Question: I am trying to install Maximo Anywhere 7.6.2 on MAC OSX by referring to documentation on ibm site below :
Maximo_Anywhere_7_6_1_Installation_Start_to_Finish.pdf
On my mac I have jdk1.8.0_131.jdk which is set as export JAVA_HOME as well as in ~/.bash_profile.
But IBM installation manager has taken jre version
as " Java SE 1.7.0_111". I verified it in /Applications/IBM/InstallationManager/eclipse/jre_7.0.<PHONE>_1344
So when I try to Install IBM Anywhere component using IBM installation manager
i get the error

I referred to <URL> IBM support link but it is not working.
Please Help
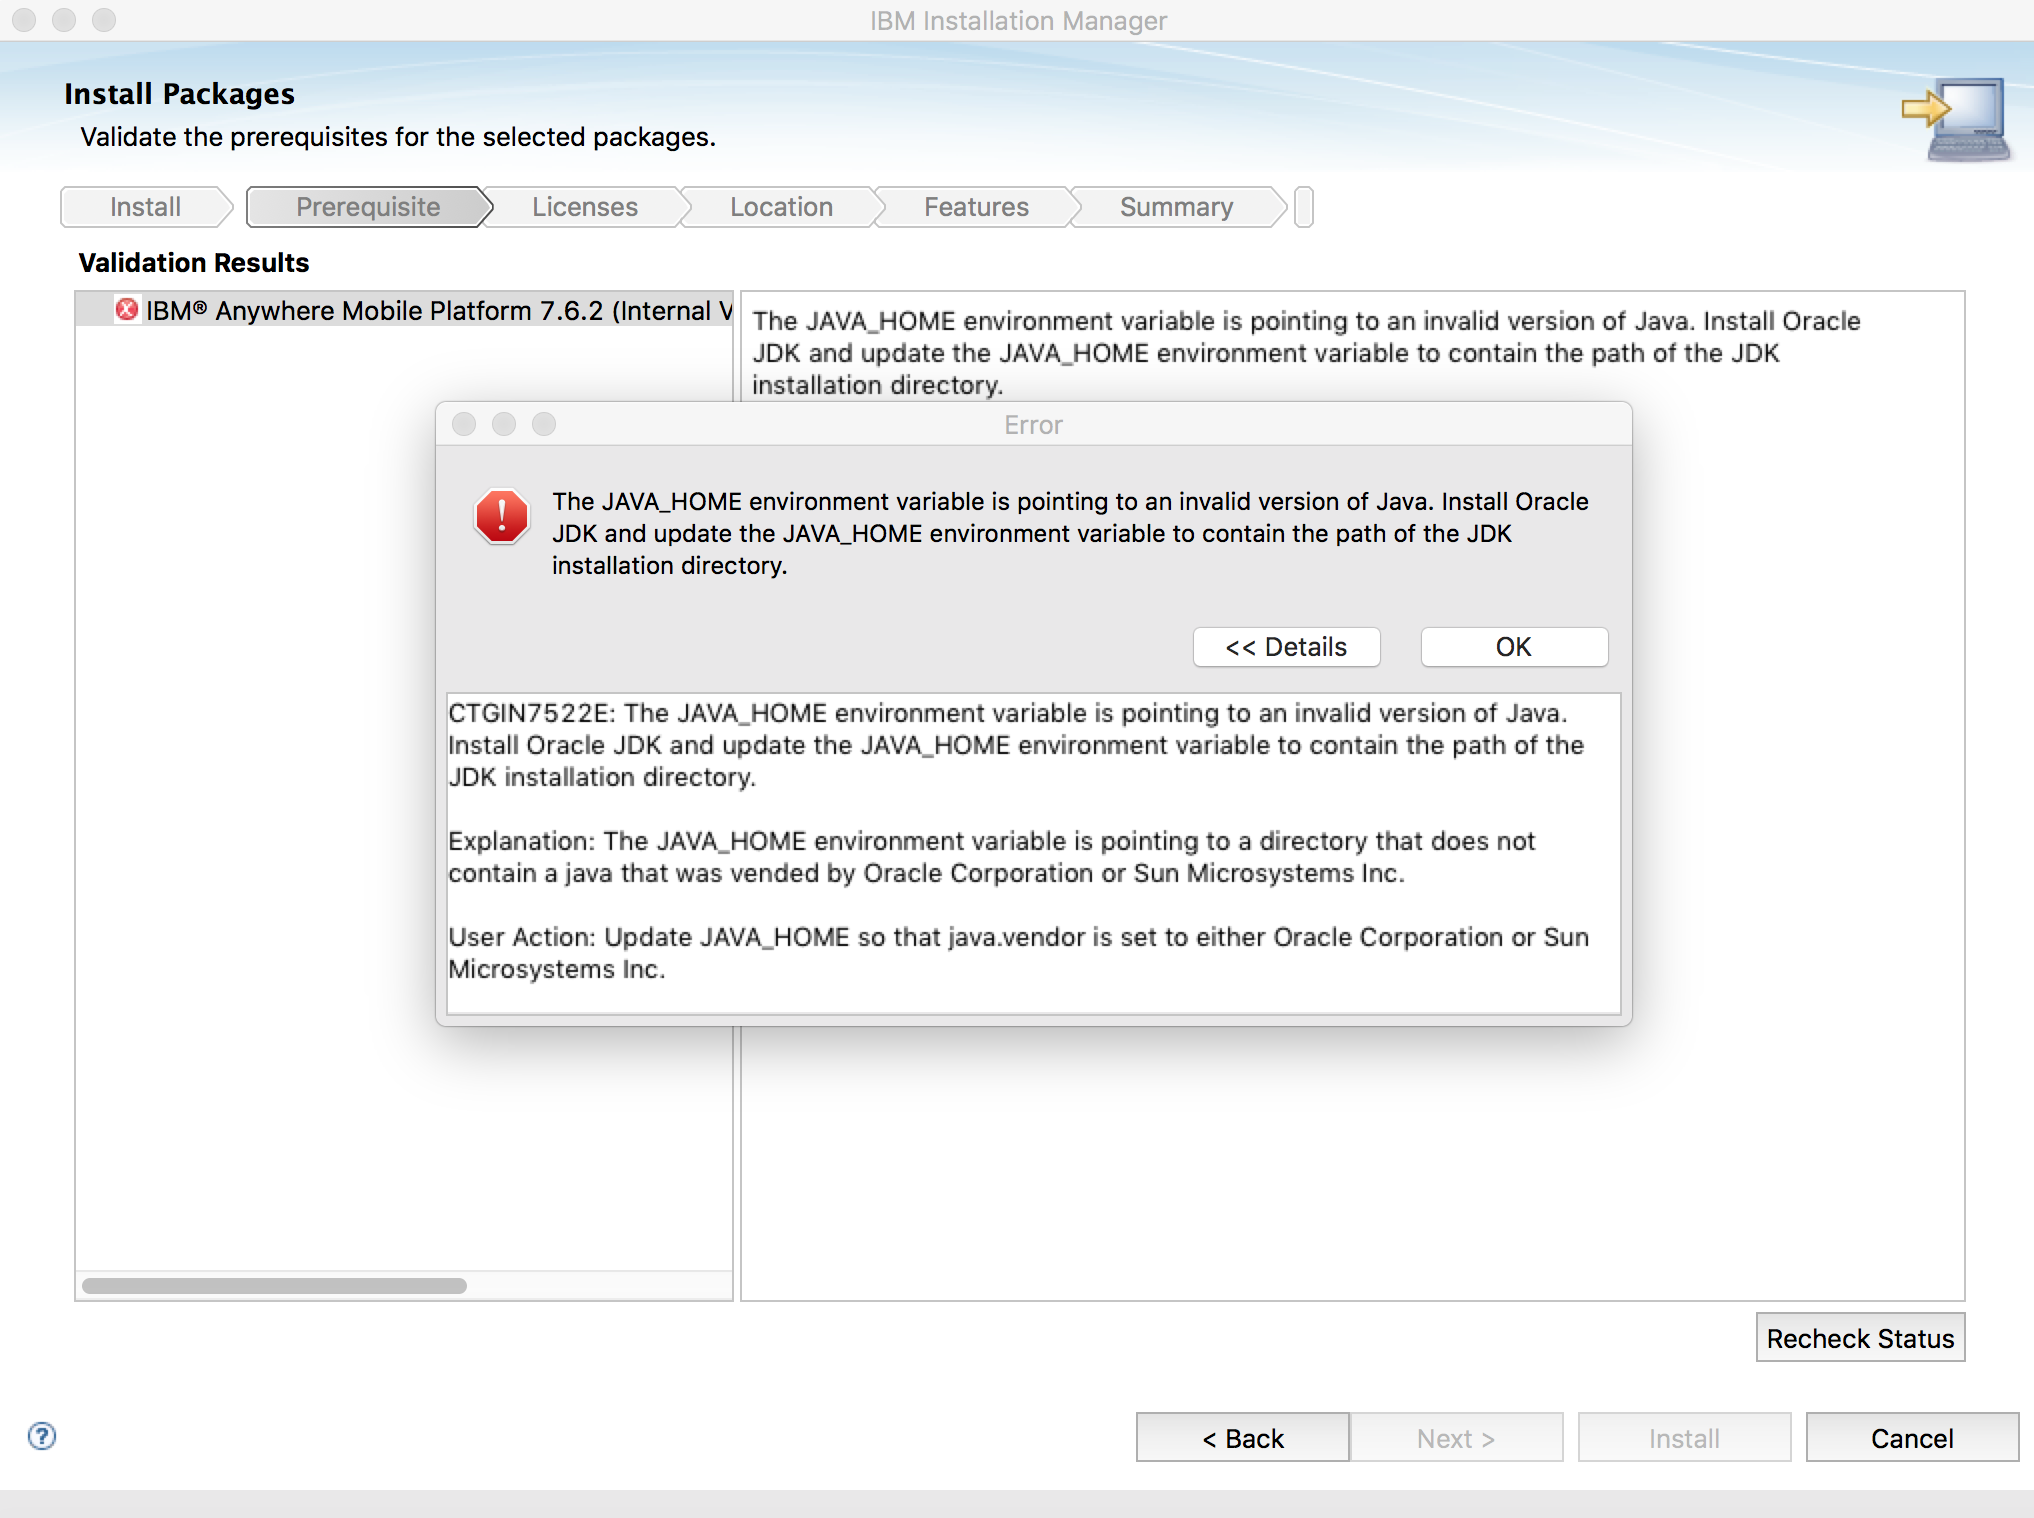
Answer: I have just struggled with identical problem. In case of MacOS installation simple 'export JAVA_HOME=...' may not be sufficient due to default sudo security restrictions (at least this was the case on my MacOS 10.12).
By default 'sudo' environment inherits only subset of current process environment variables. There is no among them so when you start Installation Manager it will fail at one of the first prerequisites checks with following error:
'''
The JAVA_HOME environment variable is pointing to an invalid version of Java. Install Oracle JDK and update the JAVA_HOME environment variable to contain the path of the JDK installation directory.
The JAVA_HOME environment variable is pointing to a directory that does not contain a java that was vended by Oracle Corporation or SunMicrosystems Inc.
Update JAVA_HOME so that java.vendor is set to either Oracle Corporation or Sun Microsystems Inc.
'''
Solution to this problem is to edit sodoers file ('sudo visudo') and add one more line to 'Defaults' section. In my case it was:
'''
##
## Defaults specification
##
Defaults env_reset
Defaults env_keep += "BLOCKSIZE"
Defaults env_keep += "COLORFGBG COLORTERM"
[...]
# Newly added line
Defaults env_keep += "JAVA_HOME"
'''
Once this was done installation went smoothly.